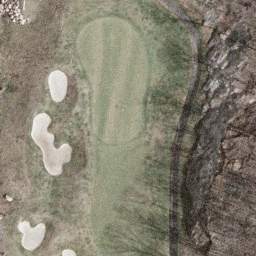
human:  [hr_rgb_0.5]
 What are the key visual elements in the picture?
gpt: golf course